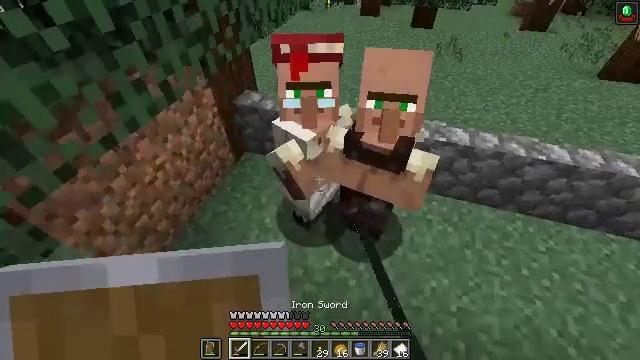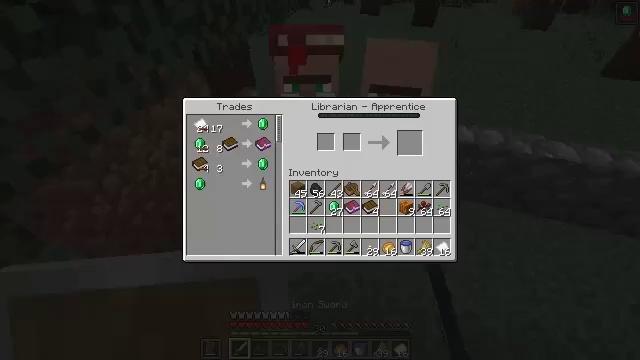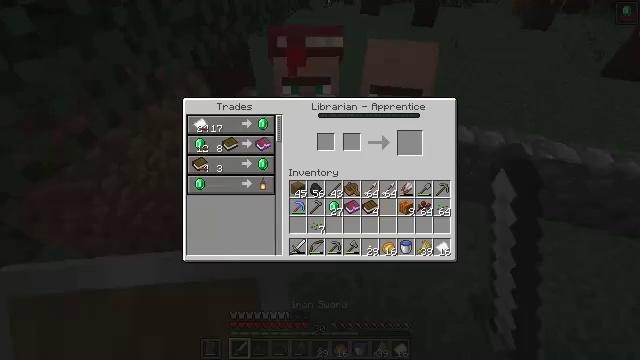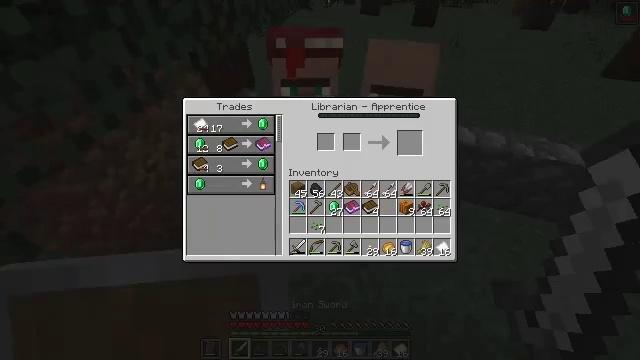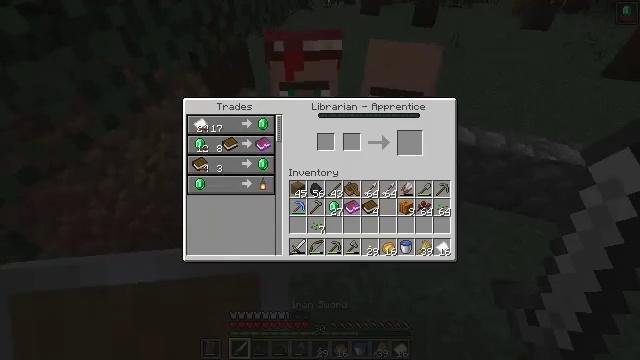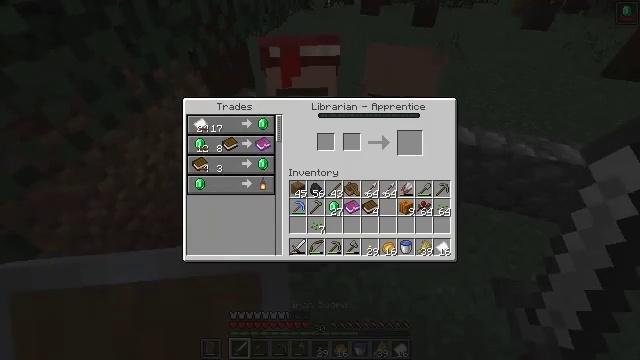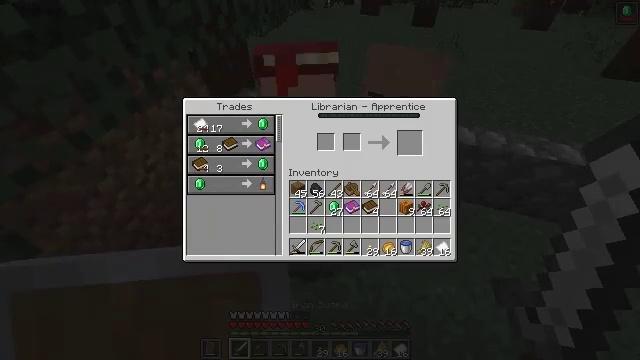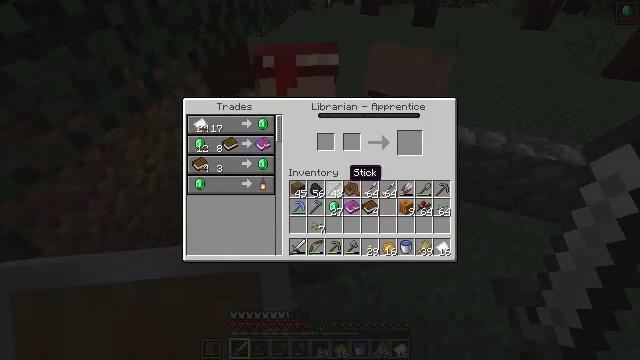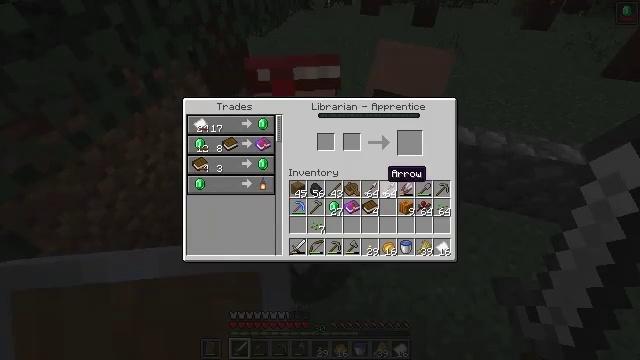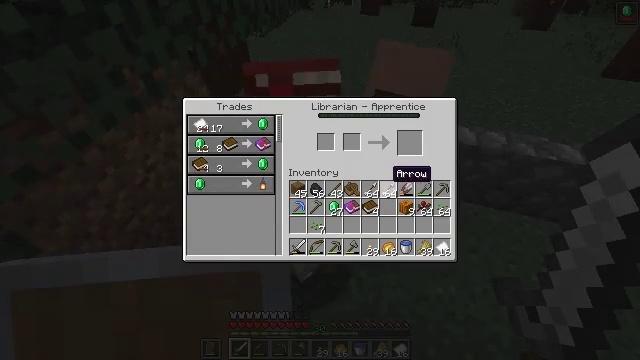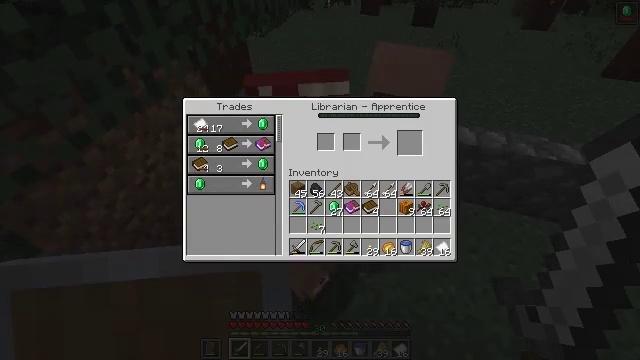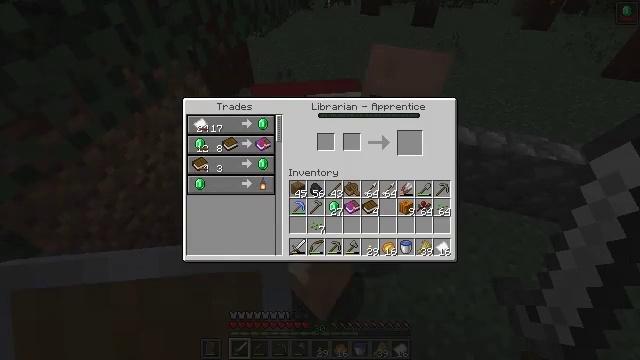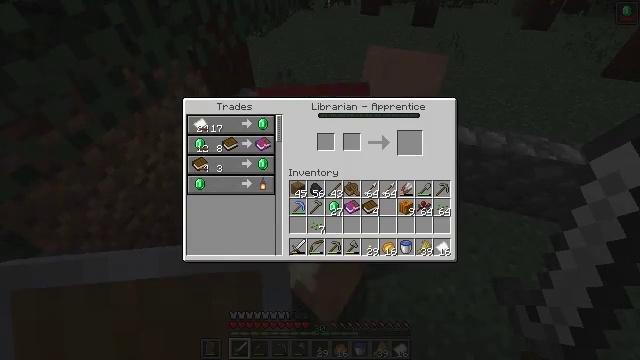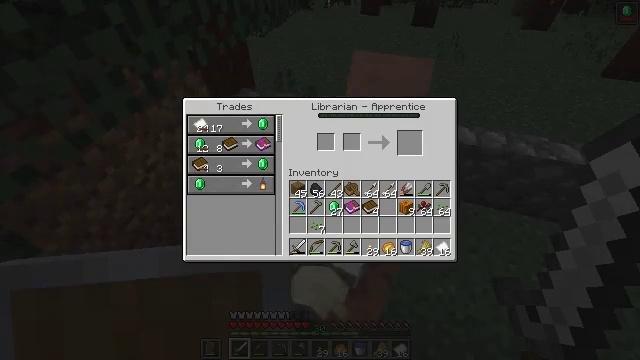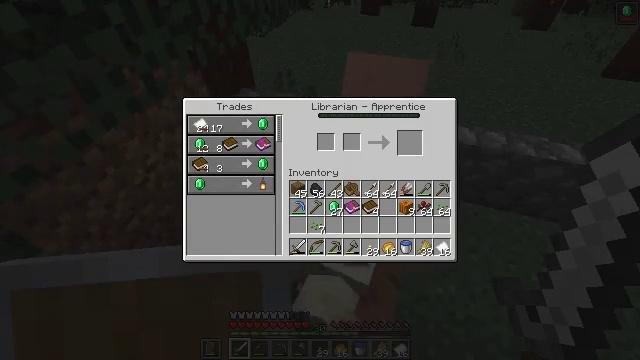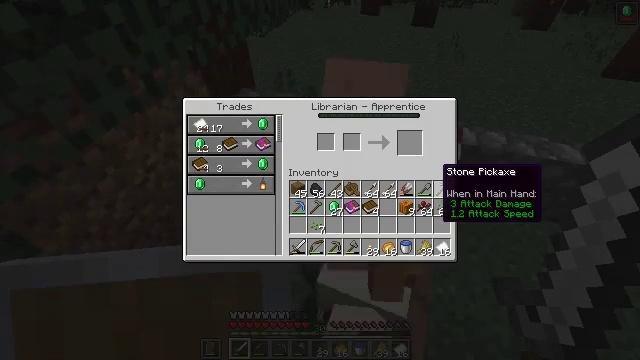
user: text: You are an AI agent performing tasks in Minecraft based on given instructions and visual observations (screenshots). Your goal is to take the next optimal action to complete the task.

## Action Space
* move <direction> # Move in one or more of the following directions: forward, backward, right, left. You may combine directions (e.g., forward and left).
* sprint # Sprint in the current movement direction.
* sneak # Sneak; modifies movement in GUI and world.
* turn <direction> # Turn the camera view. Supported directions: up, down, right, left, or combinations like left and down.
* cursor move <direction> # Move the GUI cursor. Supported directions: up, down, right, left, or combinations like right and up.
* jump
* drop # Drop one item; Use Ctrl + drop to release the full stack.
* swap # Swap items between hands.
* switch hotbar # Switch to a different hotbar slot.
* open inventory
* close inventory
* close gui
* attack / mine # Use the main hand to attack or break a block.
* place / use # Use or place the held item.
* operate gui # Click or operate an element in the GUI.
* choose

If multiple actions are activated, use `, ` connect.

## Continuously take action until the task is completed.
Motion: motion action
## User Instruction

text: Collect the pumpkin by holding left button.
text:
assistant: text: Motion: open gui
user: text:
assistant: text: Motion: no_op
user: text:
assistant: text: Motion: no_op
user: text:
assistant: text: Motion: no_op
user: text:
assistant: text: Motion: no_op
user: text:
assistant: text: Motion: no_op
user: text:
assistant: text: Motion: cursor move right
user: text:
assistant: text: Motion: cursor move right
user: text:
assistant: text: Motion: no_op
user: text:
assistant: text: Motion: cursor move right
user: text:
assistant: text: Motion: cursor move right
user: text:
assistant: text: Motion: no_op
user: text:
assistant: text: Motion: no_op
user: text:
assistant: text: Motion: no_op
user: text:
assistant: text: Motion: cursor move right
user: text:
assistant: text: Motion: no_op
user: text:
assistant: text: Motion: no_op
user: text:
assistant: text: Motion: no_op
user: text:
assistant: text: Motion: no_op
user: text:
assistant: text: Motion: no_op
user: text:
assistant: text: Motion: no_op
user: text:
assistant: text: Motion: no_op
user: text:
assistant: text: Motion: no_op
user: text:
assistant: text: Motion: no_op
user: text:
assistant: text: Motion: cursor move right
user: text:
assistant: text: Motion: cursor move right
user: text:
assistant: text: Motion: cursor move right and up
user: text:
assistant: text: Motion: no_op
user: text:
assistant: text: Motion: no_op
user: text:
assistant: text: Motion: no_op